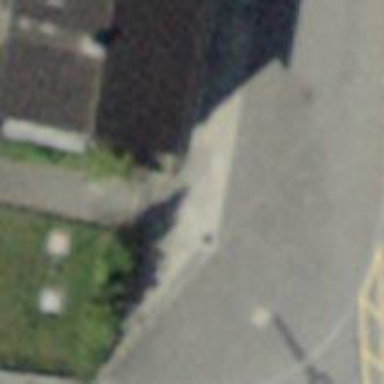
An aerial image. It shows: Post box.